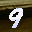
Label: 9